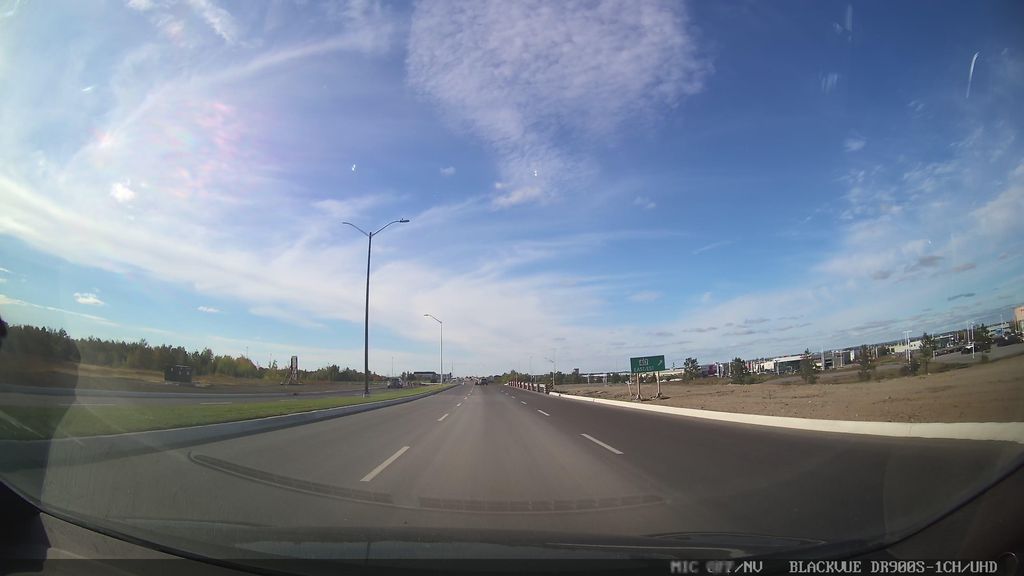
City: ottawa-gatineau